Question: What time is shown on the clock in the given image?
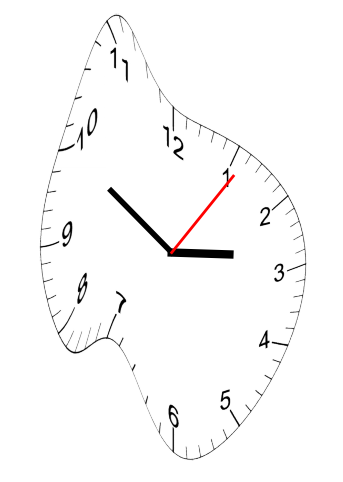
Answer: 02:50:06